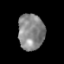
Tissue: lung
Cell type: Epithelial cells
Senescence score: 0.2028
Nuclear area (px): 924
Mean DAPI intensity: 135.532